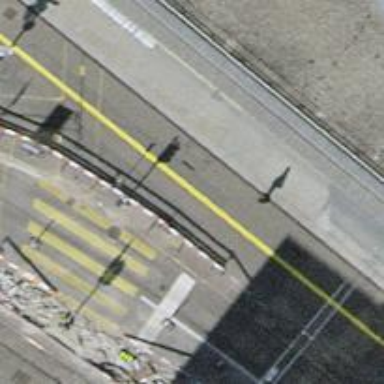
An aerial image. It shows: Kerb serving as barrier.